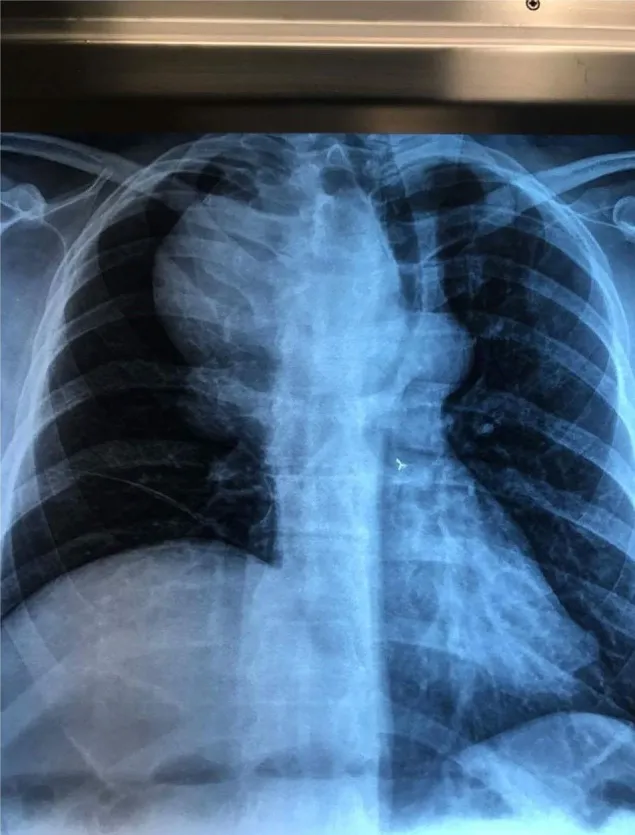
Chest X-ray shows a mass in the upper lobe of right lung with displacement of the trachea to the left and elevation of right diaphragm.
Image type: radiology (x_ray)